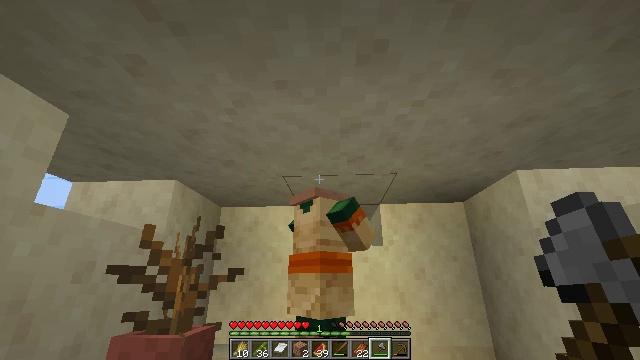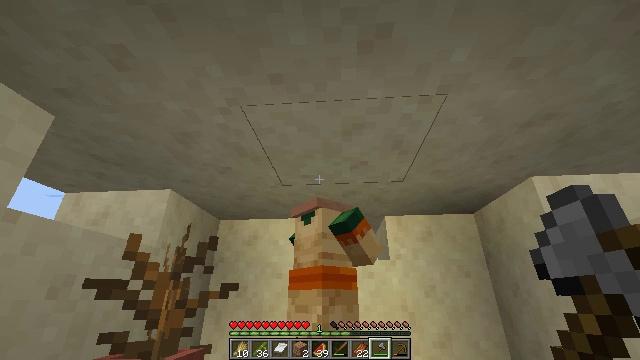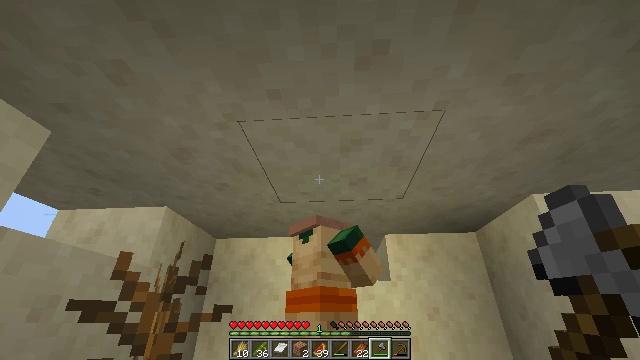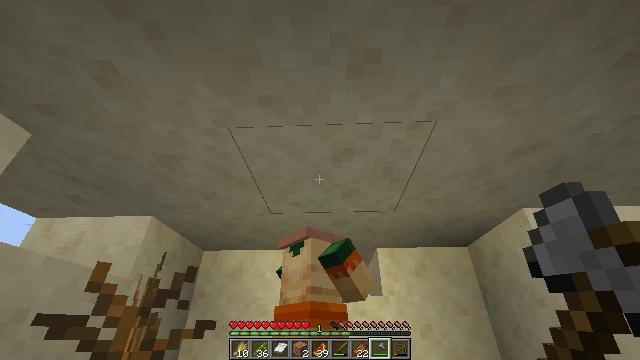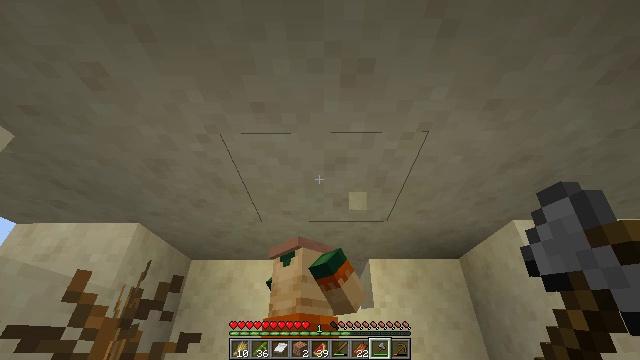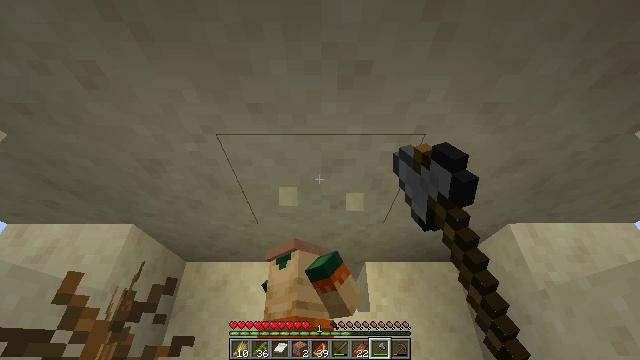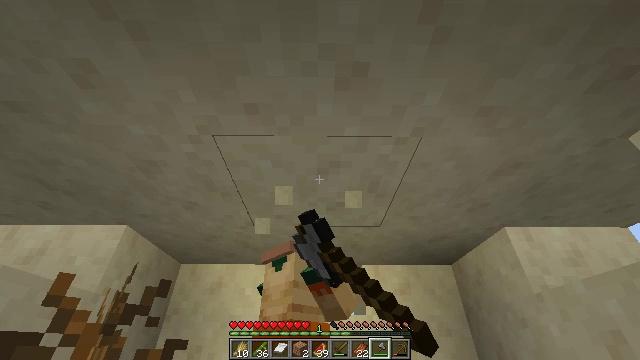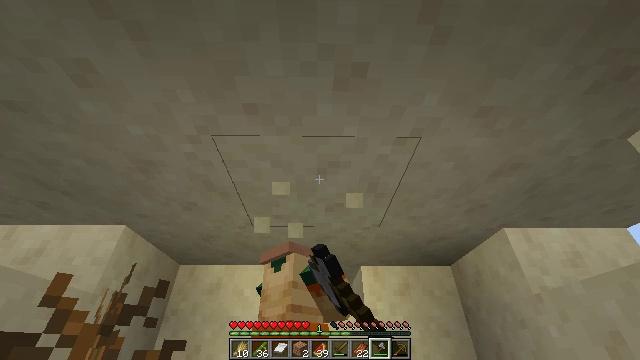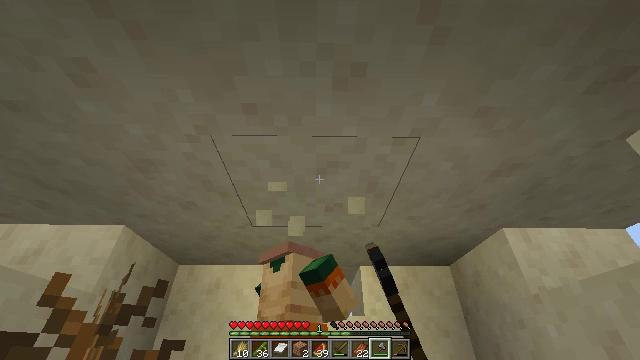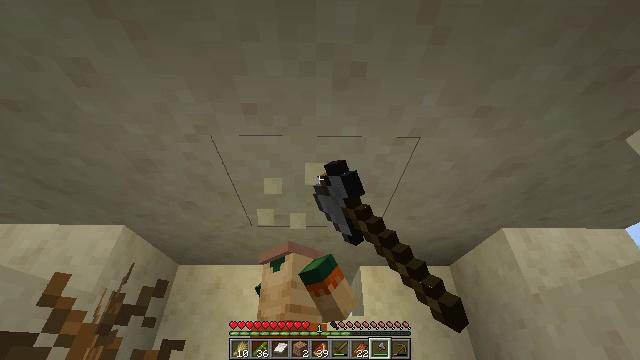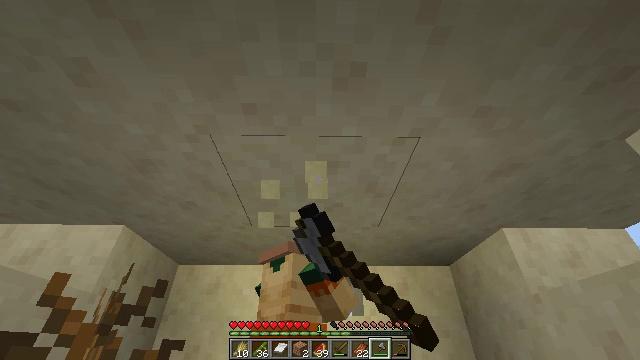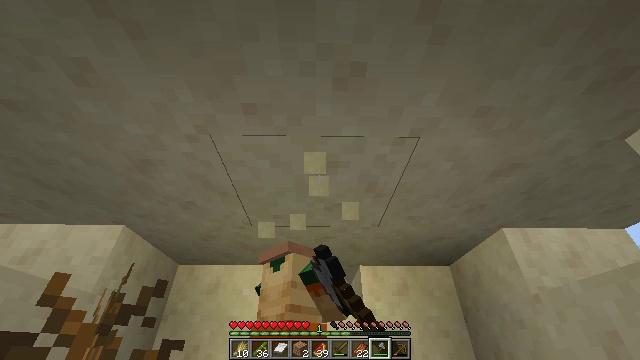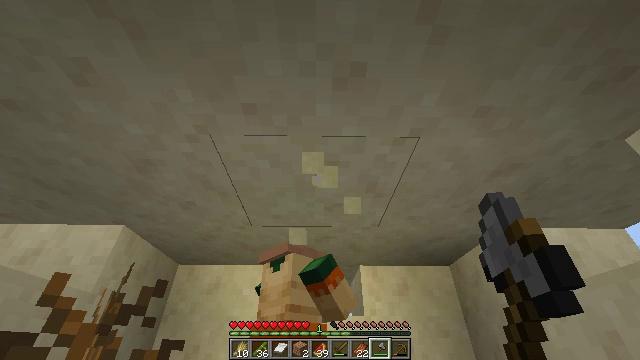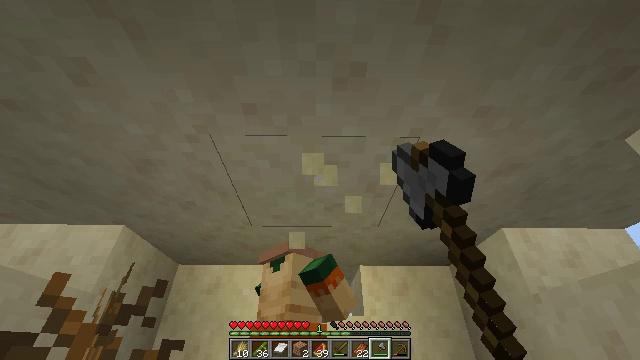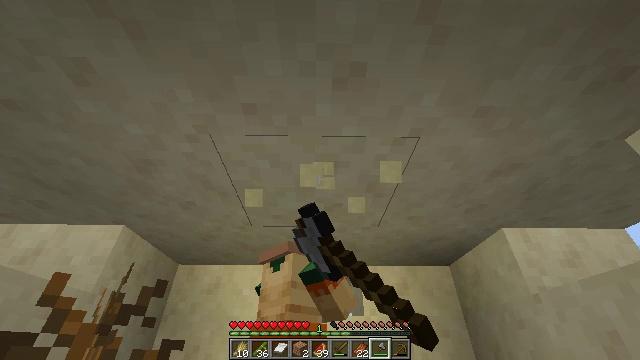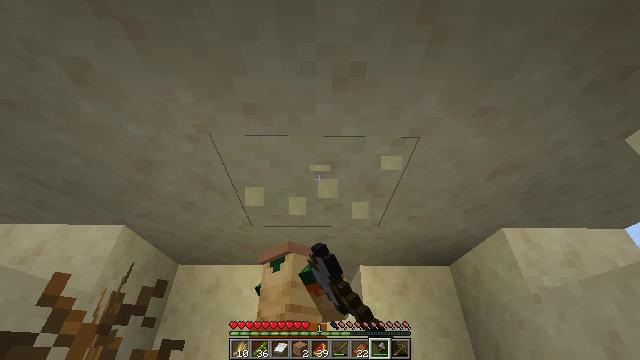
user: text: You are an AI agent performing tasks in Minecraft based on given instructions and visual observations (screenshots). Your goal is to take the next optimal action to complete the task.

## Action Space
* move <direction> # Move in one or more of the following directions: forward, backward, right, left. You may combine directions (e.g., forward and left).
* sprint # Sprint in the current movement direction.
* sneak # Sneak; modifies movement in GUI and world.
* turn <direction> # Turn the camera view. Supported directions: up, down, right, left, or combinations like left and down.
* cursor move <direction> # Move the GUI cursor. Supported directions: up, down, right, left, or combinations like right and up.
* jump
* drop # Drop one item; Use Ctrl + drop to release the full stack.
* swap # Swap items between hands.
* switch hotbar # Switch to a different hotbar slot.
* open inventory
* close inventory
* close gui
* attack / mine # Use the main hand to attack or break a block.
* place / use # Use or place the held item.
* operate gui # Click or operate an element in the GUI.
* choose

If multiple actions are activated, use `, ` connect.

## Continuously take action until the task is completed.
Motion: motion action
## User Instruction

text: Retrieve a smooth sandstone slab by mining.
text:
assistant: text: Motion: turn up
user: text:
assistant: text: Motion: turn up
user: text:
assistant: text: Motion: turn right and up
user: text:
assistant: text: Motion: turn right and up, attack / mine
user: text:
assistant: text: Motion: attack / mine
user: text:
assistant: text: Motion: attack / mine
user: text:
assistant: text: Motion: attack / mine
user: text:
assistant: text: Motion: attack / mine
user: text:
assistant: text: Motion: attack / mine
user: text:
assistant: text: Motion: attack / mine
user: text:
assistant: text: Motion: attack / mine
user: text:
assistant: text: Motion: attack / mine
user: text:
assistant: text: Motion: attack / mine
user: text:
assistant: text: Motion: attack / mine
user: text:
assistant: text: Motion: attack / mine
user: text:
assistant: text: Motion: attack / mine
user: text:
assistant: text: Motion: attack / mine
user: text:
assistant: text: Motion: attack / mine
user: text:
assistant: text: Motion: attack / mine
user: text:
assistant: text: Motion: attack / mine
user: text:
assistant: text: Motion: attack / mine
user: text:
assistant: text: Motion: attack / mine
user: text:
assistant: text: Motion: attack / mine
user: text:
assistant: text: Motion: attack / mine
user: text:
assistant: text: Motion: attack / mine
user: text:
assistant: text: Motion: attack / mine
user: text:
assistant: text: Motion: attack / mine
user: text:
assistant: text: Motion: attack / mine
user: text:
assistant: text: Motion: no_op
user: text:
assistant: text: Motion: no_op